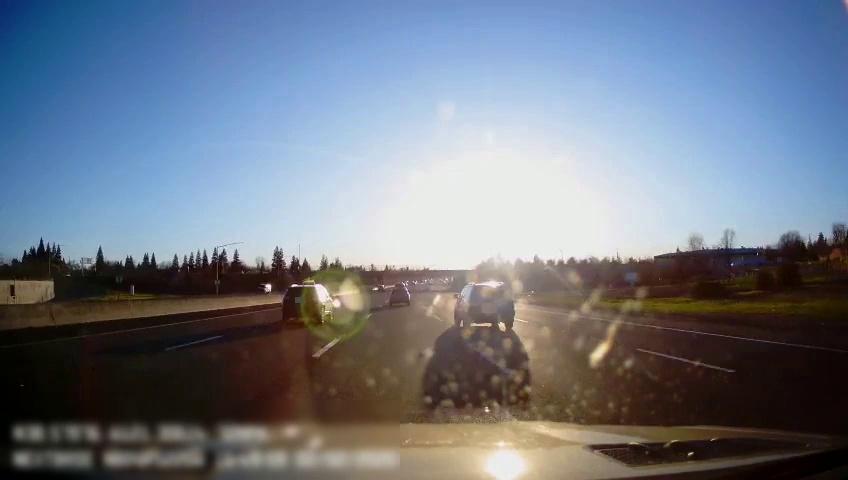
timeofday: Day
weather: Sunny
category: Drivable Space
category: Vehicles | SUV
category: Vehicles | SUV
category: Vehicles | SUV
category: Vehicles | SUV
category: Lanes | Alternate Lane
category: Lanes | Alternate Lane
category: Lanes | Current Lane
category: Lanes | Current Lane
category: Lanes | Alternate Lane
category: Lanes | Alternate Lane
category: Traffic | Signs